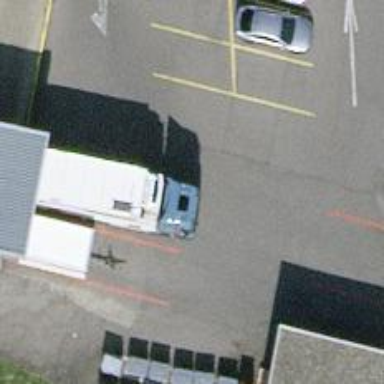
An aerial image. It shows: Road serving as parking aisle.